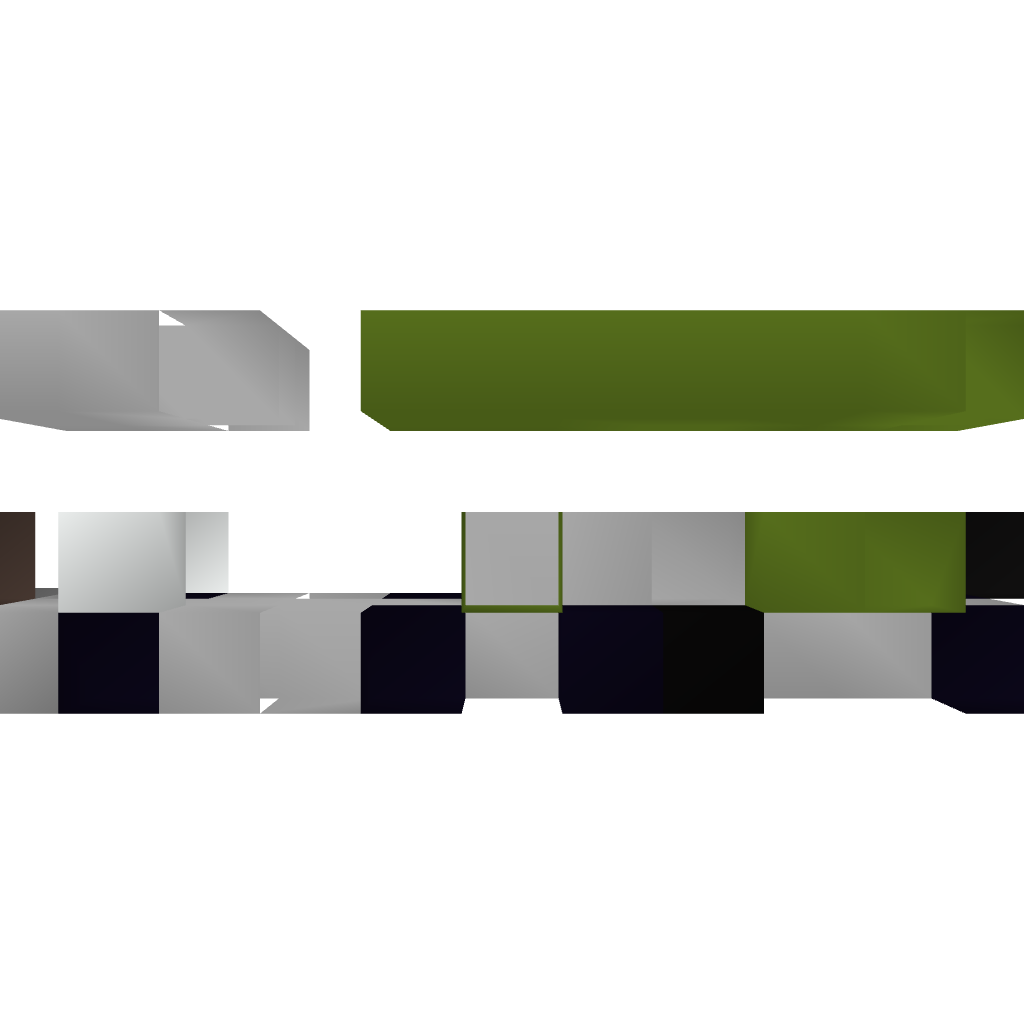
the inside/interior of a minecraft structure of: Cargo Truck